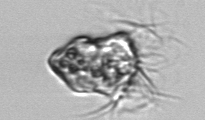
Label: Strombidium_inclinatum